Interaction volume radius: 10 \u00c5
Interaction volume height: 35 \u00c5
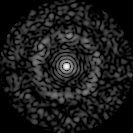
Disorder parameter: 0.8458